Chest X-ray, PA view. Patient: 36 years old, sex F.
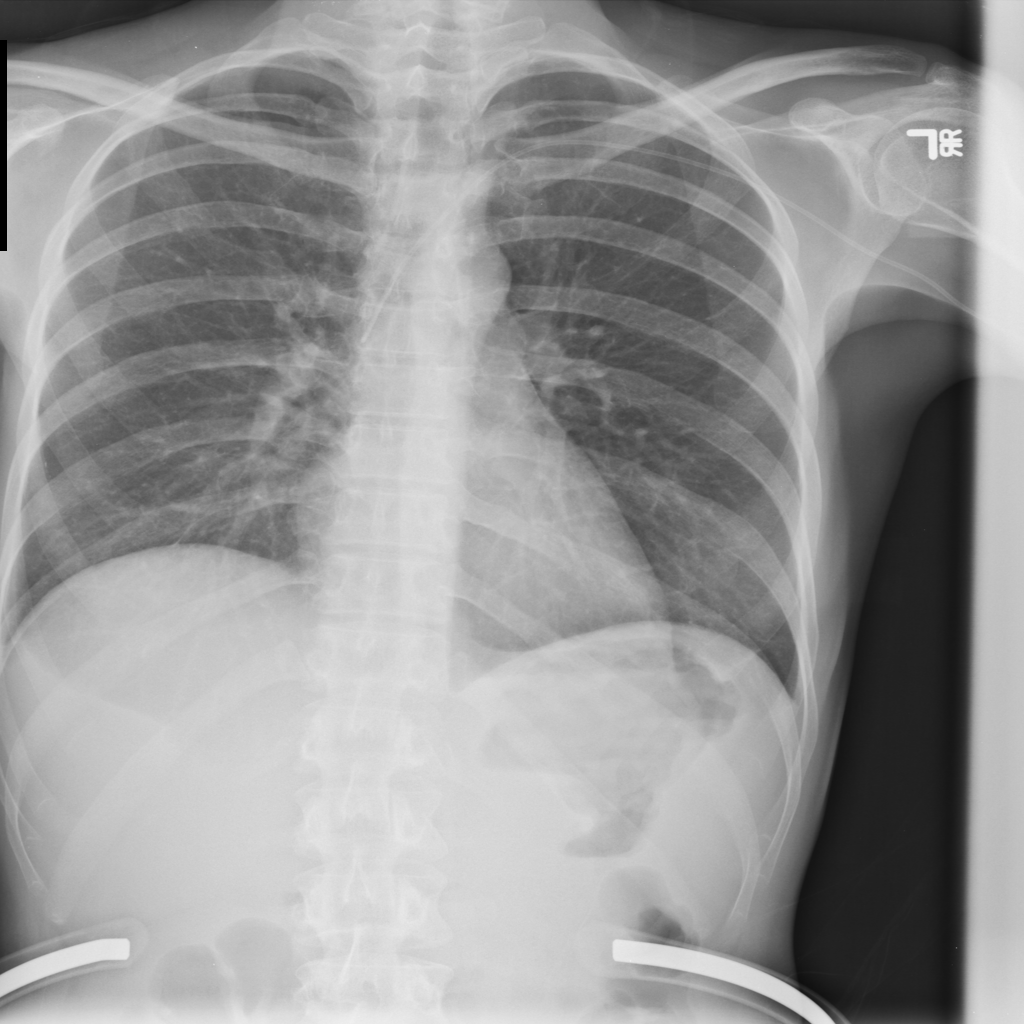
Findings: Effusion